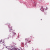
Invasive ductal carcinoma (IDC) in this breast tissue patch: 0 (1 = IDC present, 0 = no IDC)